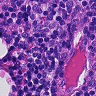
Metastatic tissue present: no